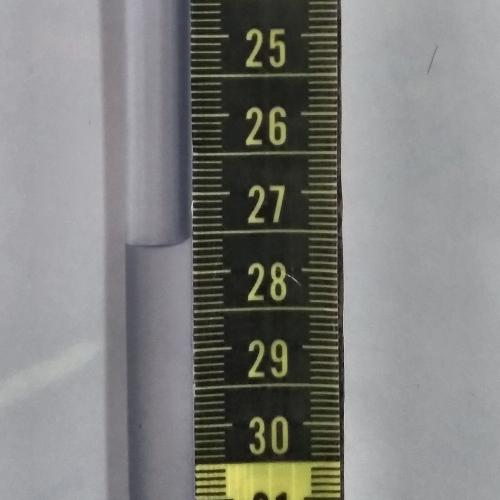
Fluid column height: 27.6 cm